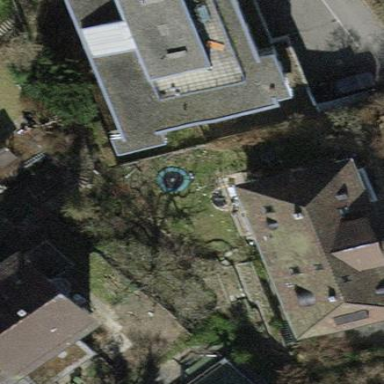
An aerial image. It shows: House with tiled roof.